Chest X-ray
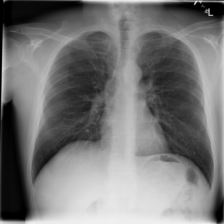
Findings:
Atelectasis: negative
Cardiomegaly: negative
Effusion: negative
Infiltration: negative
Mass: negative
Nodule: negative
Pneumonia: negative
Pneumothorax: negative
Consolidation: negative
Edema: negative
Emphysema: negative
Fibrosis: negative
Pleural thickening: negative
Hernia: negative